Question: I'm trying to create a <URL> with and edit and delete button inside each row.
I created a AngularJS controller and generating the table using a AngularJS directive.
Used libraries:
- - -
Here is my JS code:
'''
(function () {
// angular applciation
var app = angular.module('micro-operacao-list-app', []);
// angular directive to configure Bootstrap table via JS
app.directive('initTable', function() {
return {
restrict: 'A',
link: function(scope, el, attrs) {
var opts = scope.$eval(attrs.initTable);
el.bootstrapTable(opts);
}
};
});
// Table controller (configuration and actions)
app.controller('GridController', function($scope, $http) {
$scope.options = {
method: 'get',
url: Utils.getContext() + '/microoperacao/rest',
queryParams: function(pageSize, pageNumber, searchText) {
return {
start: pageSize * (pageNumber-1),
length: pageSize
};
},
pagination: true,
sidePagination: 'server',
height: 'auto',
striped: true,
pageSize: 10,
pageList: [10, 25, 50, 100],
search: false,
showColumns: true,
columns: [{
field: 'id',
title: 'Codigo',
align: 'right',
valign: 'middle',
width: 100,
sortable: false
}, {
field: 'descricao',
title: 'Descricao',
align: 'left',
valign: 'middle',
sortable: false
}, {
title: 'Acoes',
width: 75,
formatter: function(value, row, index) {
// //////////////////////////
// CREATION OF BUTTONS FOR EDIT AND DELETE RECORDS
// //////////////////////////
return '<a class="btn btn-default btn-xs" ng-click="list.btnEditarClick(' + row.id + ')"><span class="glyphicon glyphicon-pencil"></span></a>&nbsp; ' +
'<a class="btn btn-default btn-xs"><span class="glyphicon glyphicon-trash"></span></a>';
}
}]
};
});
// controller for new and edit records
app.controller('ListController', ['$window', function($window) {
this.btnNovoClick = function() {
$window.location.href = Utils.getContext() + '/microoperacao/novo';
};
this.btnEditarClick = function(id) {
$window.location.href = Utils.getContext() + '/microoperacao/' + id;
};
}]);
})();
'''
And here is my HTML:
'''
<div class="container-fulid" ng-app="micro-operacao-list-app">
<div ng-controller="ListController as list">
<p>
<a ng-click="list.btnNovoClick()" target="_self" class="btn btn-default btn-primary btn-sm"><span class="glyphicon glyphicon-plus"></span> Novo</a>
</p>
<div ng-controller="GridController as ctrl">
<table init-table="options">
</table>
</div>
</div>
</div>
'''
This results in:

Each line has an edit button (see image), and each button has the
'''
ng-click="list.btnEditClick({id})"
'''
This is generated via .
When I click the edit button, nothing occurrs. Seems that the "ng-click" has no action.
Why? What I'm doing wrong ?
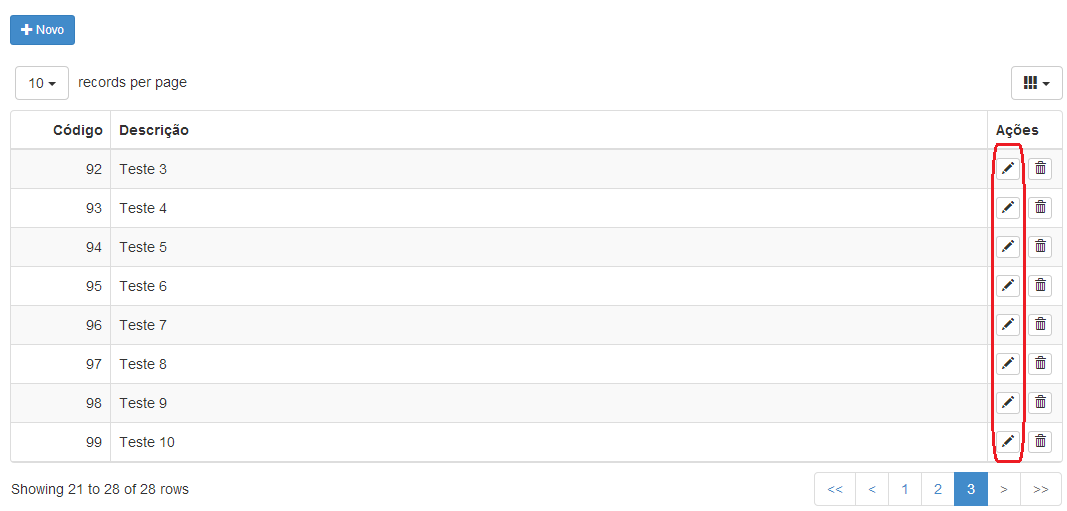
Answer: After some research, I found that I need to "recompile" the dom of my table with AngularJS, to process the custom format elements generated by the load data process.
Here is the code:
'''
app.directive('initTable', ['$compile', function($compile) {
return {
restrict: 'A',
link: function(scope, el, attrs) {
var opts = scope.$eval(attrs.initTable);
opts.onLoadSuccess = function() {
$compile(el.contents())(scope);
};
el.bootstrapTable(opts);
}
};
}]);
'''
I inject the (bootstrap table event) to fire the recompilation of the dom after the table load.